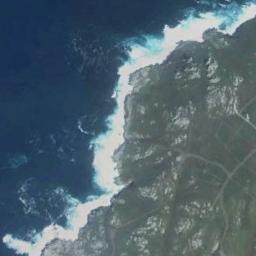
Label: beach